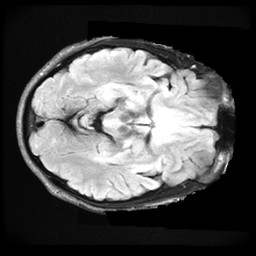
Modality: FLAIR
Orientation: axial
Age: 49
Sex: male
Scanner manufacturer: ge
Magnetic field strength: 3 T
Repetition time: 11 s
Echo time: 0.1497 s